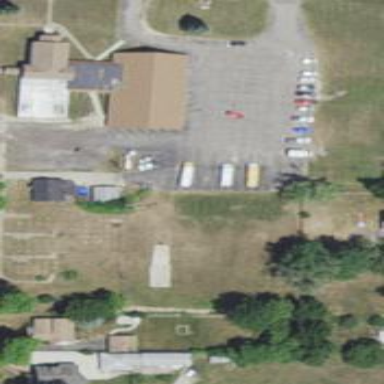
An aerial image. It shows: School.